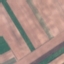
Label: AnnualCrop